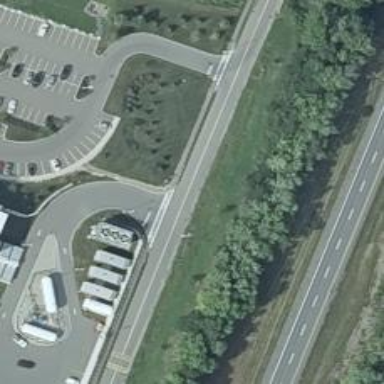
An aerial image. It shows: Cycleway.